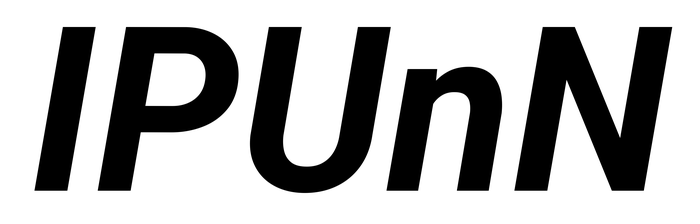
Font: Roboto-Italic_Bold_Italic